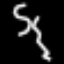
Label: squiggle